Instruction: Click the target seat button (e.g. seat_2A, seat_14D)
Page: checkout_seats
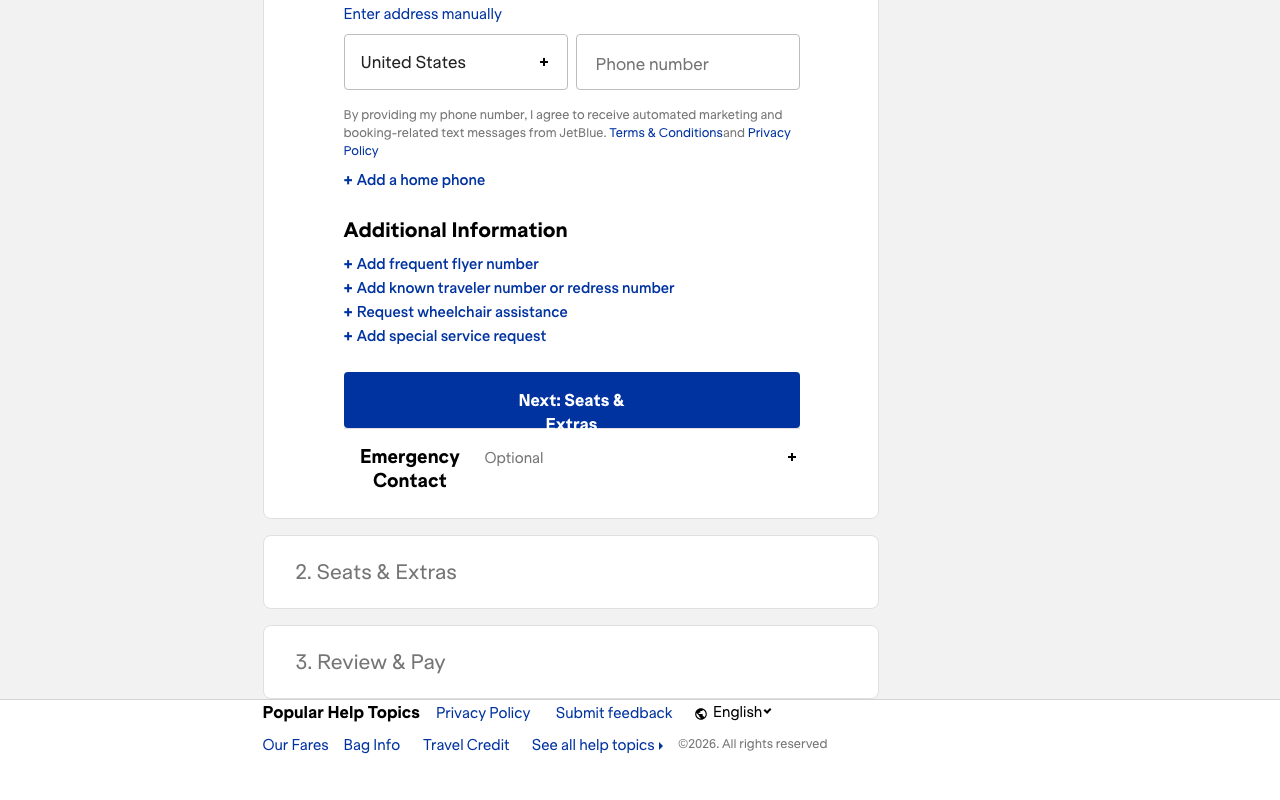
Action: click